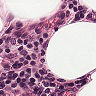
Metastatic tissue present: no